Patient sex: F
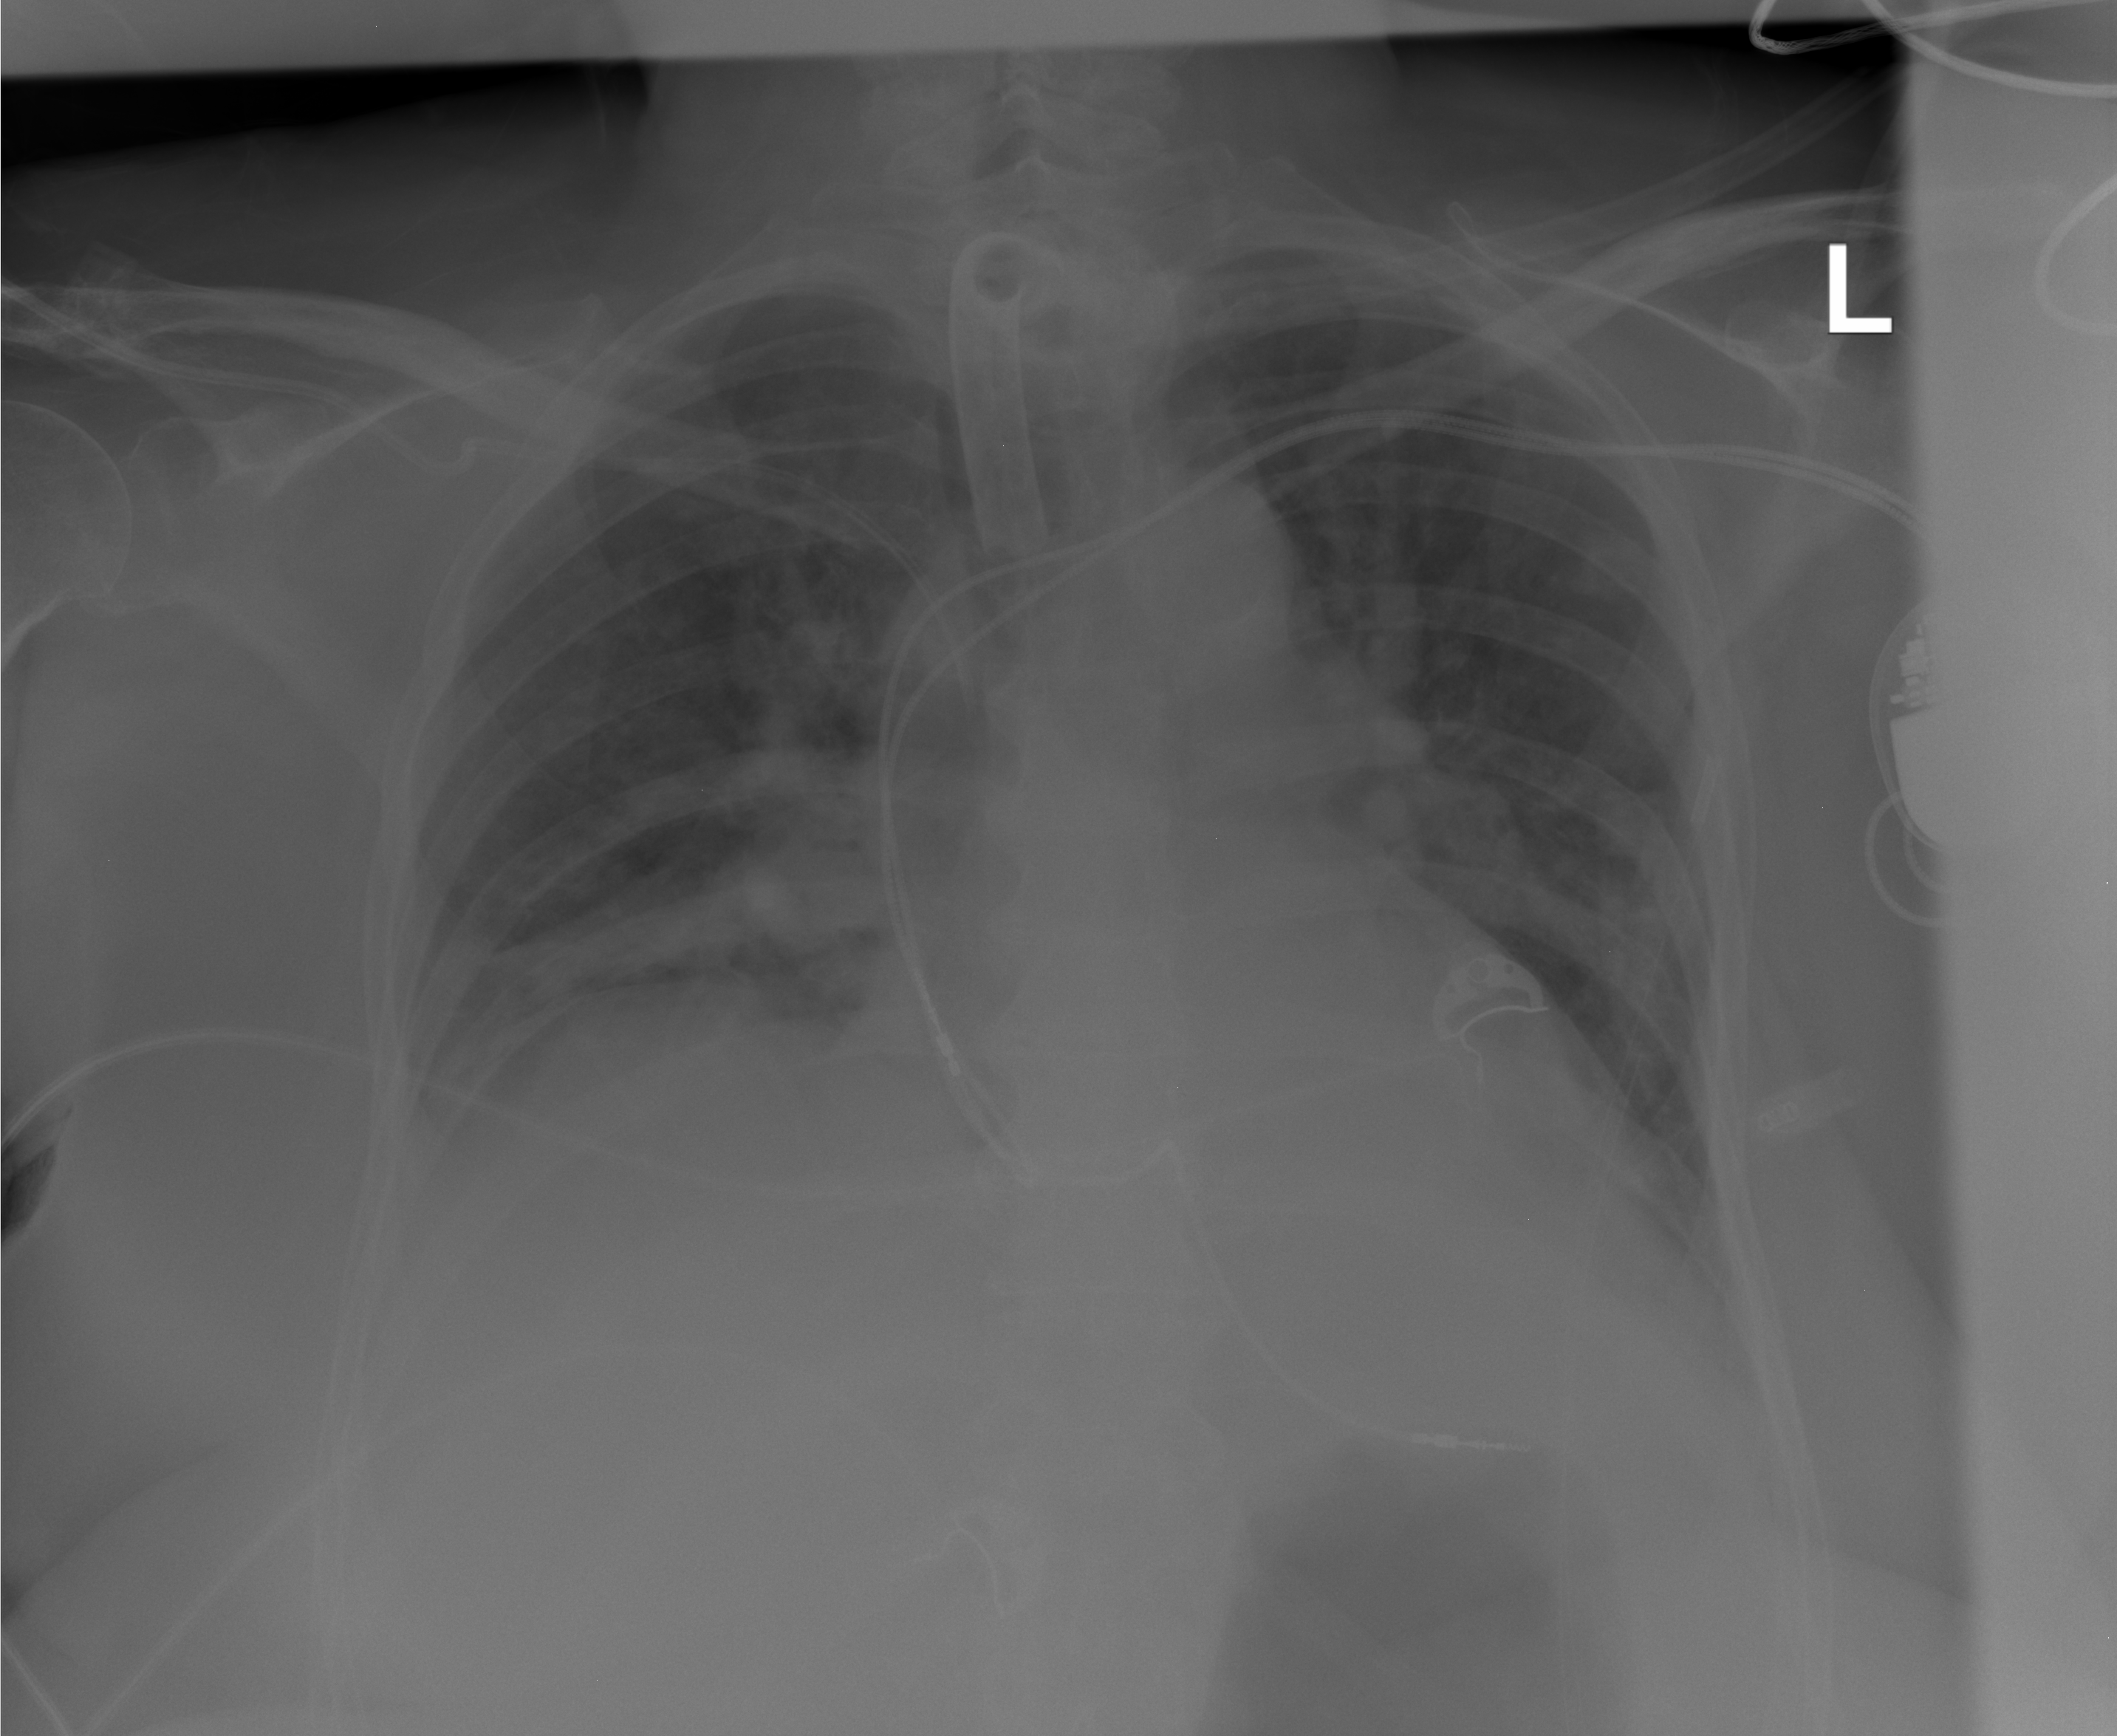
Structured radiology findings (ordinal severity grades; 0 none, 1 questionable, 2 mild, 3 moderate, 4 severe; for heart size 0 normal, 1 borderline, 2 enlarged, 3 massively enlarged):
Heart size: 2
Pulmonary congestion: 2
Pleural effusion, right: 2
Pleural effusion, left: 2
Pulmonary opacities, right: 2
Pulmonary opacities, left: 2
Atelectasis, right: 2
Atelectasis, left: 2